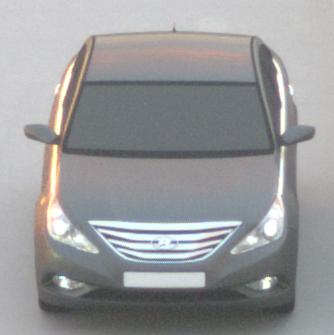
Make: Hyundai
Model: Sonata
Detailed model: Gen. 6 YF
Model produced from: 2009
Model produced until: 2016
Doors: 4
Color: gray
Road condition: dry road
Daytime: sunrise or sunset
Contrast: medium contrast